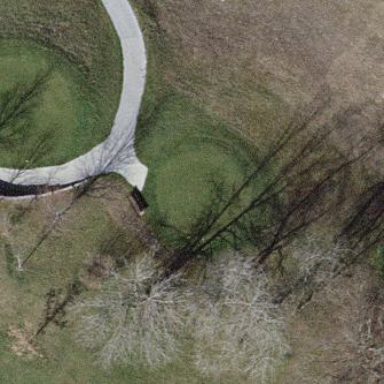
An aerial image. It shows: Golf tee on grassy land.